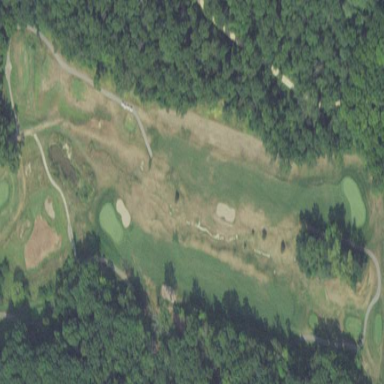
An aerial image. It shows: Area of rough grass used for golf.